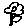
Label: flower